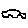
Label: car